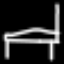
Label: bed